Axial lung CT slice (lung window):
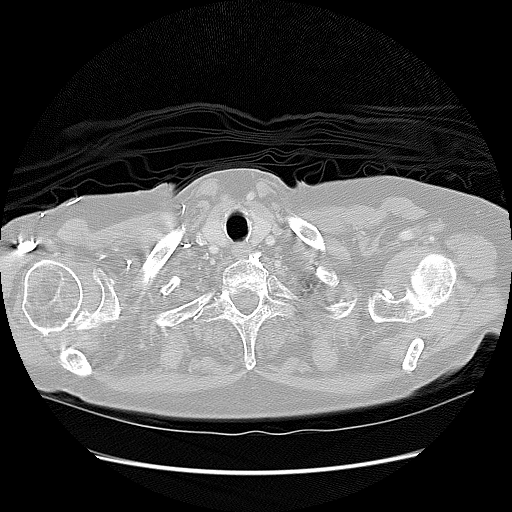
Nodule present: no